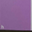
Piece: xx